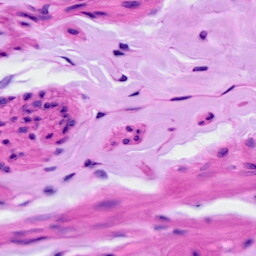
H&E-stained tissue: Ovarian